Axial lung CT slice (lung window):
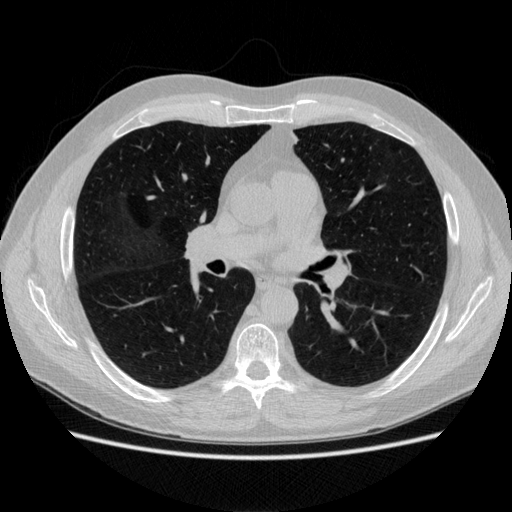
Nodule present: no